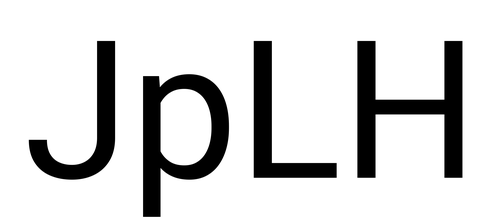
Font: Roboto_Regular